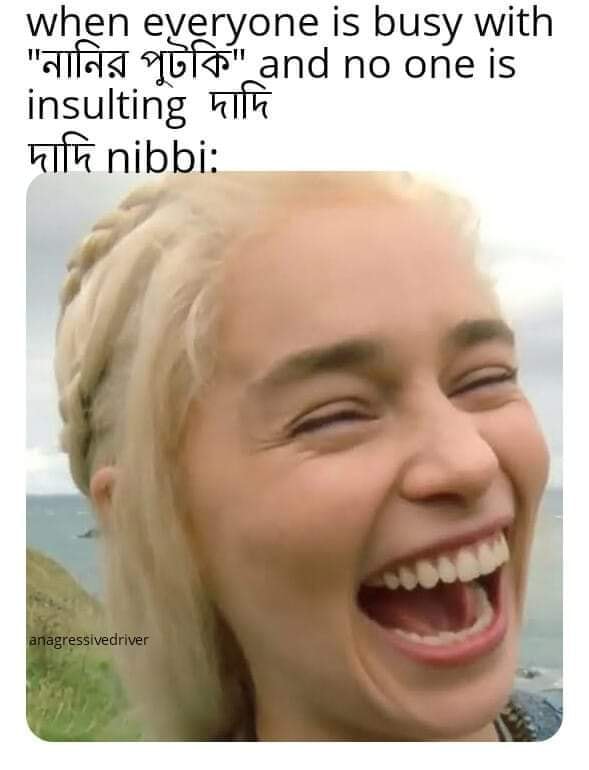
Caption: when everyone is busy with "নানির পুটকই"  and no one is insulting দাদি      দাদি nibbi:
Label: non-hate